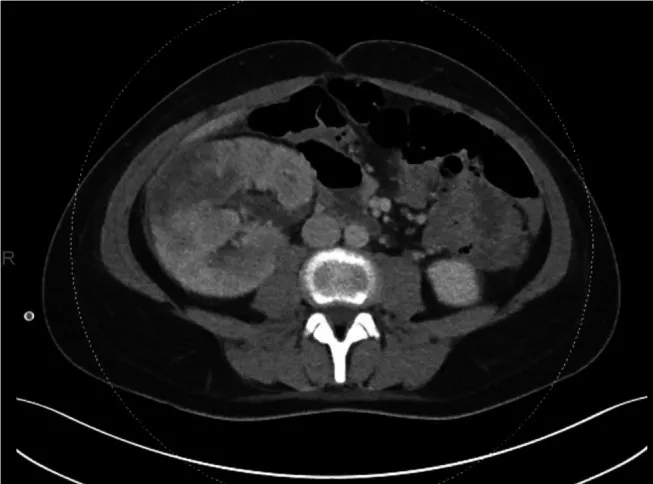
CT scan without contrast, right after the patient had developed fever. (1) Decreased volume of pyelum/hydronephrosis compared to the previous CT scan. (2) Increased area of lower density in the renal parenchyma, suspect for extension of pyelonephritis as tissue becomes increasingly hydrous. (3) Resorption of the blood clot in the proximal ureter. There are no signs of an encapsulated abscess.
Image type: radiology (ct)